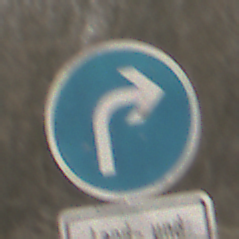
Verkehrszeichen: VorgeschriebeneFahrtrichtungRechts
Zusatzzeichen unten: BesondereFahrzeugeUndTransportgueter8
Umgebung: Outdoor, Nature
Tageszeit: MorningAfternoon
Wetter: PartlyCloudy
Licht: Natural
Jahreszeit: Winter
Kontrast: MediumContrast